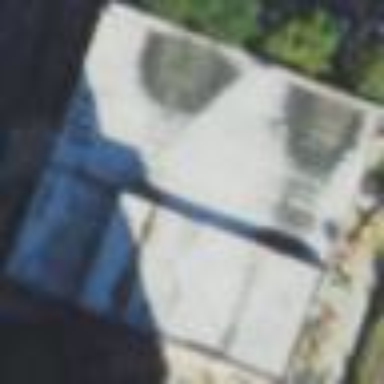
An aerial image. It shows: Building with flat concrete roof.